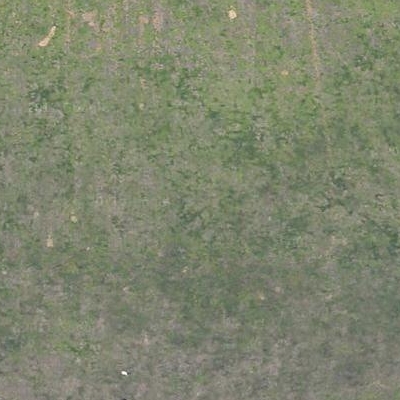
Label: Grass